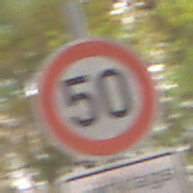
Verkehrszeichen: Geschwindigkeit50
Zusatzzeichen unten: ZeitangabenMitBeschraenkungAufWochentage7
Umgebung: Outdoor, Nature
Tageszeit: Midday
Wetter: Overcast
Licht: Natural
Jahreszeit: NotSpecified
Kontrast: LowContrast